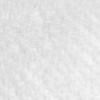
Label: no_change